Question: I have made a custom cell for my uitableview. All behaves as id expect however when i try and put an icon in the accessory view. The background for the entire accessory view part is white.
this is how i load the icon into the accessory view in didselectrowatindexpath
'''
UIImageView* Icon = [[UIImageView alloc] initWithImage:[GlobalPictures IconTick]];
[tableView cellForRowAtIndexPath:indexPath].accessoryView = Icon;
'''
i set the background for the cell by .xib wizard and setting the background but to blue.
how can i make the background in the accessory view blue also
i tried
[Icon setBackgroundColor:[UIColor blueColor]];
however this had the following effect

Thanks
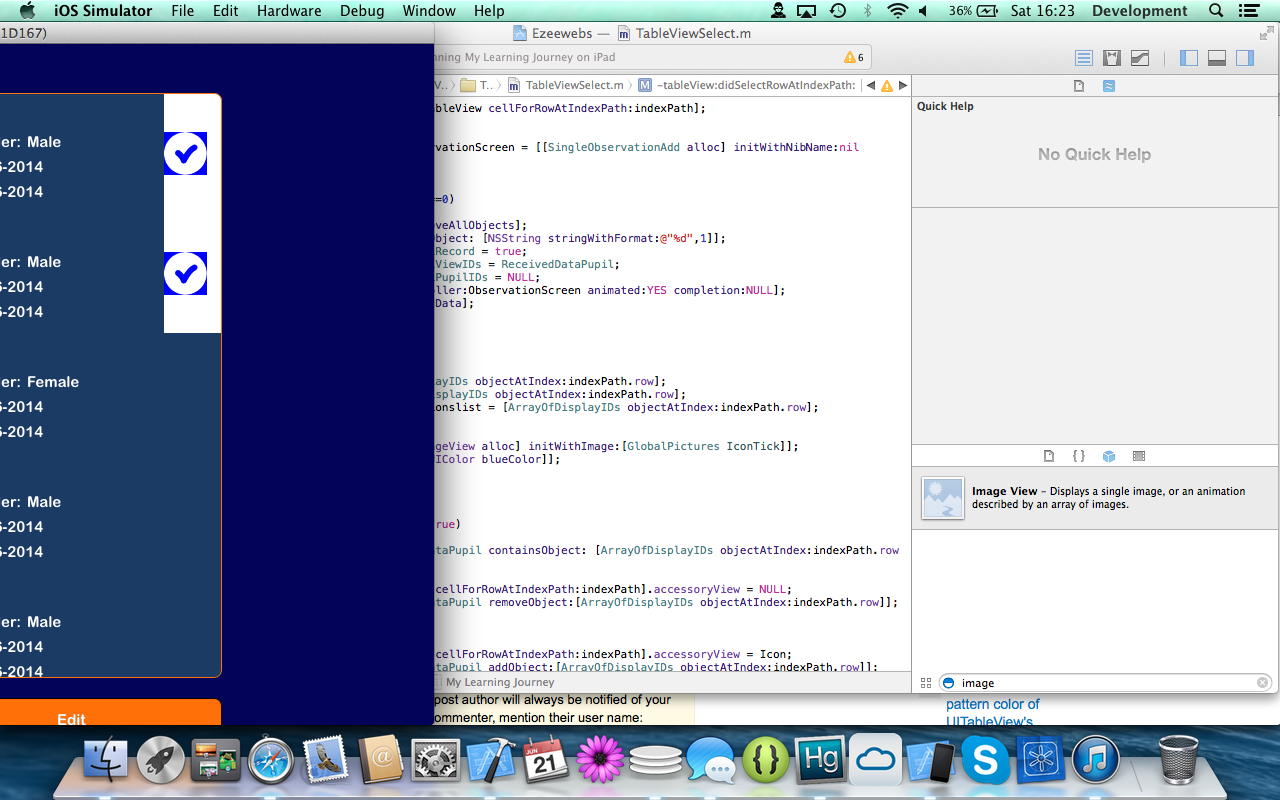
Answer: You're setting a 'UIImageView' as accessory view.
You can do set a background color to that before setting it as accessory view:
'''
[Icon setBackgroundColor:[UIColor blueColor]];
'''
Also, you should stick to Apple's variable notation and name your objects with lowercase initial, 'icon' instead of 'Icon'.
You should also set the cell's background color to blue:
'''
UITableViewCell *cellAtIndex = [tableView cellForRowAtIndexPath:indexPath];
[cellAtIndex sewtBackgroundColor:[UIColor blueColor]];
'''